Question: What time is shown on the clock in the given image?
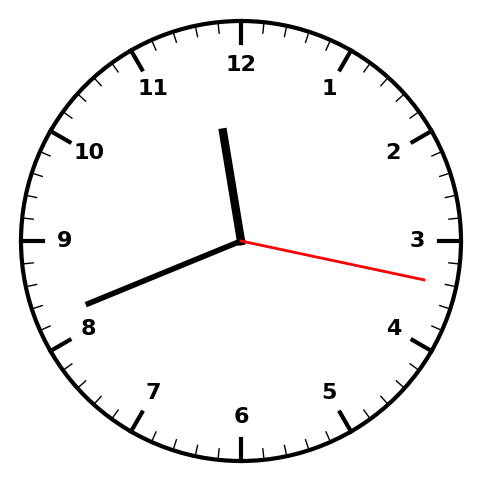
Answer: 11:41:17